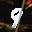
Label: 9